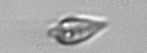
Label: Oxytoxum